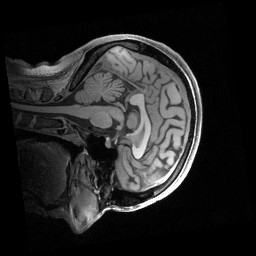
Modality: T1w
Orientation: sagittal
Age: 30
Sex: female
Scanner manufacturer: siemens
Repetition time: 2.4 s
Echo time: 0.00231 s